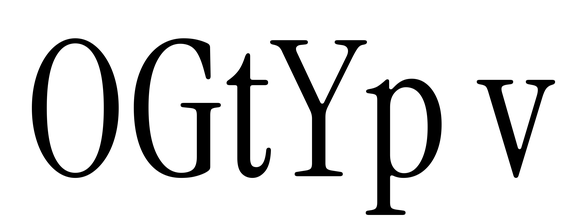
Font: InstrumentSerif-Regular